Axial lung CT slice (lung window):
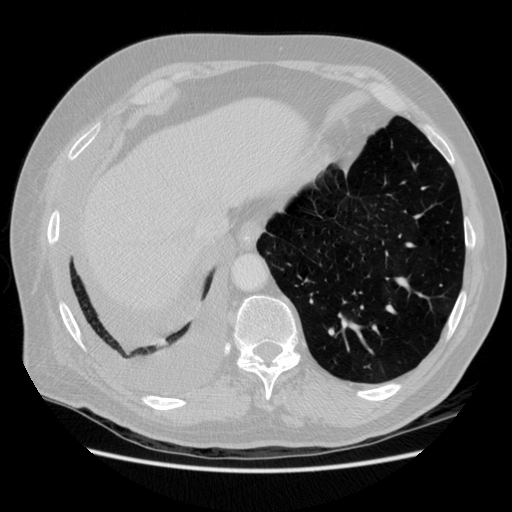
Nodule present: no